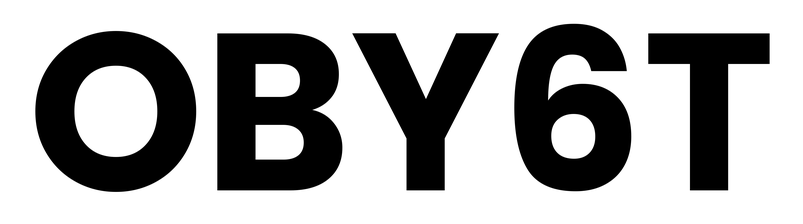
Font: Poppins-Bold